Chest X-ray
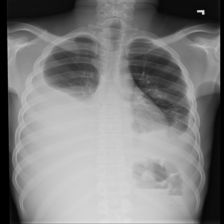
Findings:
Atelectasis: negative
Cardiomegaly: negative
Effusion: positive
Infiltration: negative
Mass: negative
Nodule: negative
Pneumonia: negative
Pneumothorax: negative
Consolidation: negative
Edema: negative
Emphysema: negative
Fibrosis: negative
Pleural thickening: negative
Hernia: negative